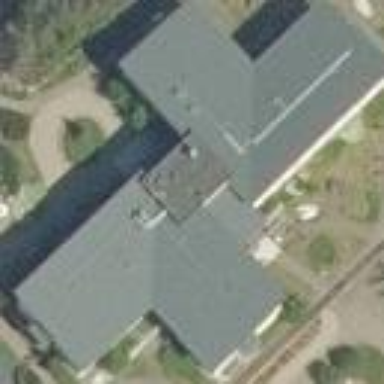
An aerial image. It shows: Nursing home building.